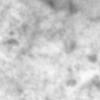
Label: no_change